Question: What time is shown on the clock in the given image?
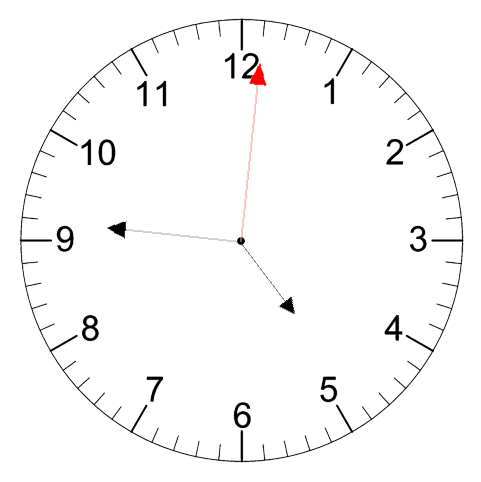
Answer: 04:46:01